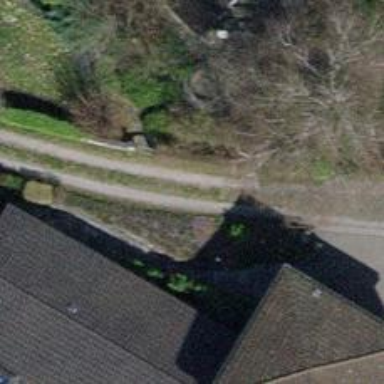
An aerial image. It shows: Pebblestone driveway.